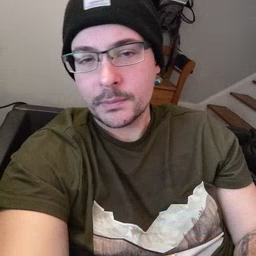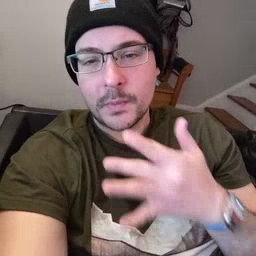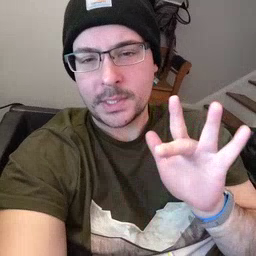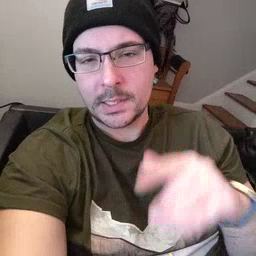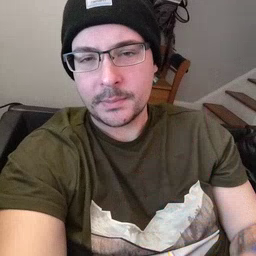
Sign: empty